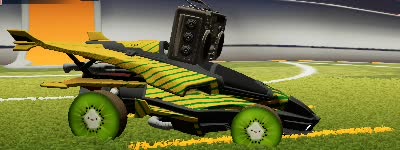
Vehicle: aftershock